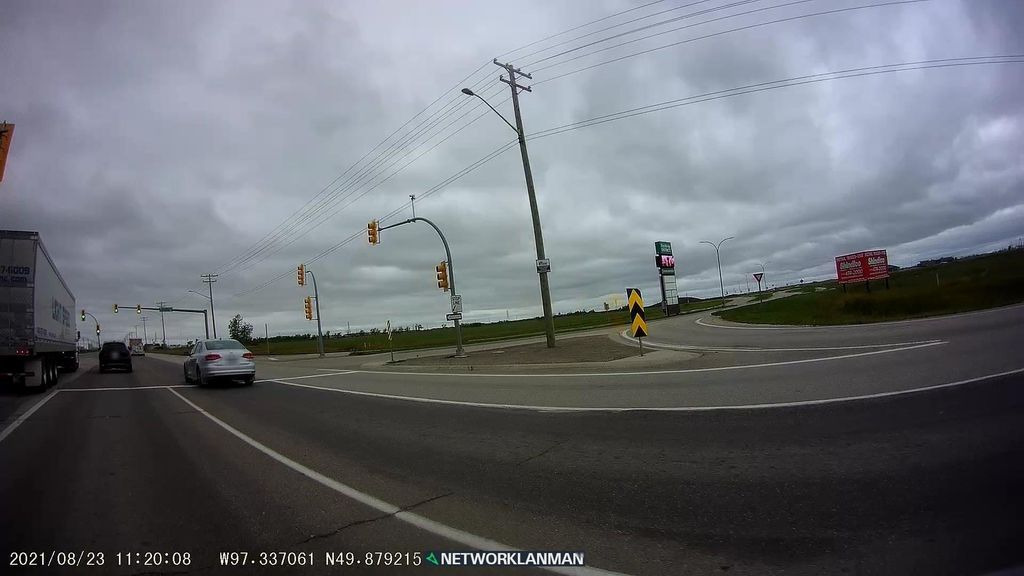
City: winnipeg